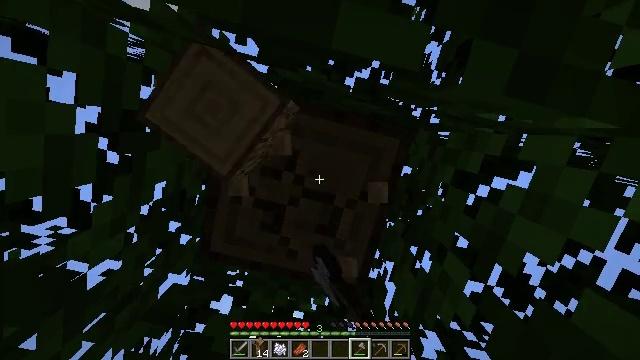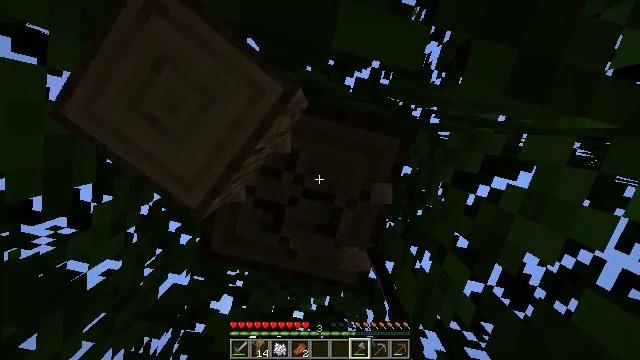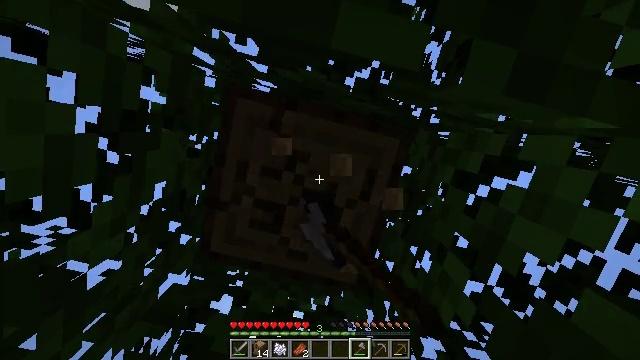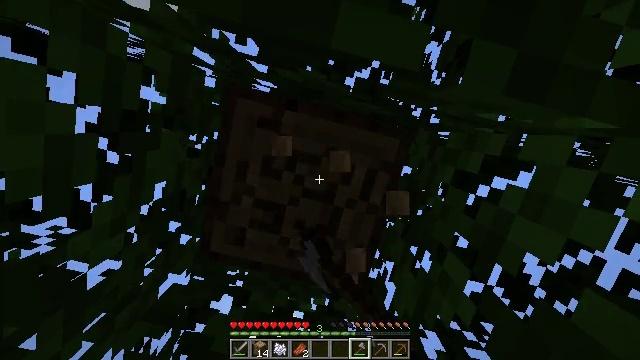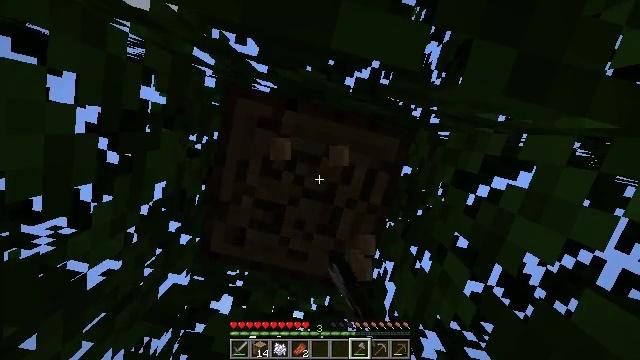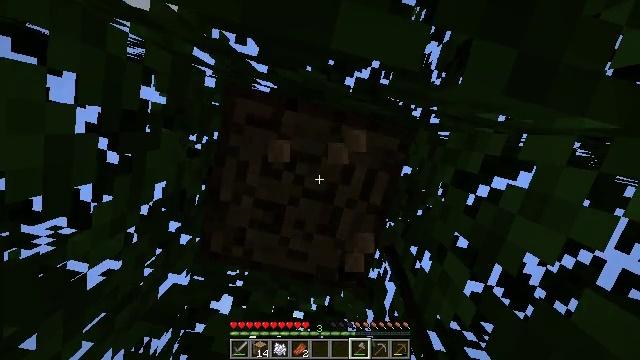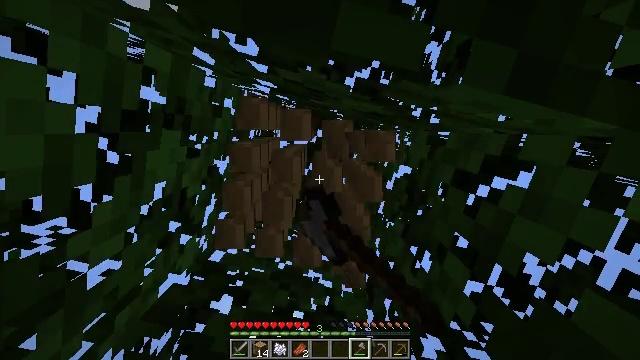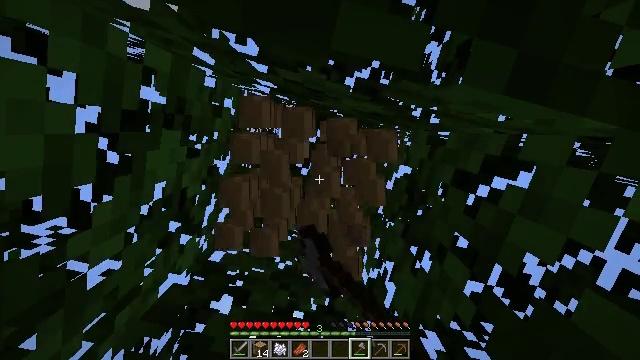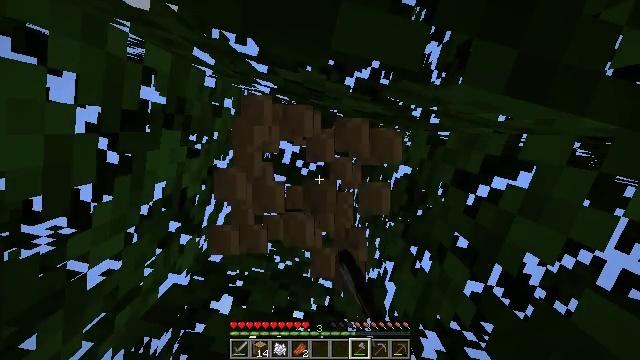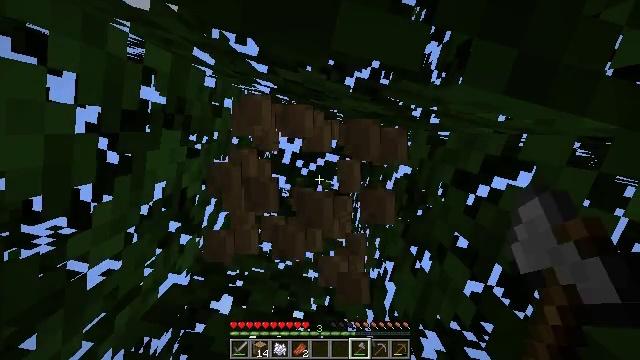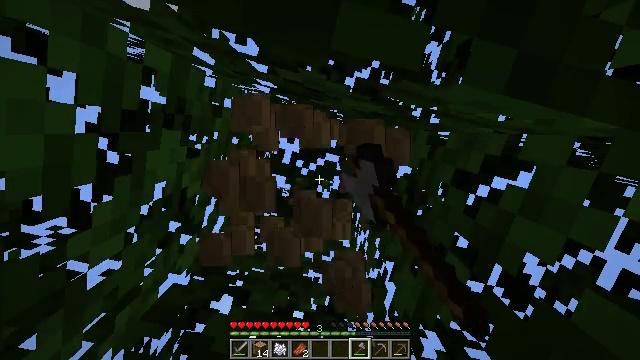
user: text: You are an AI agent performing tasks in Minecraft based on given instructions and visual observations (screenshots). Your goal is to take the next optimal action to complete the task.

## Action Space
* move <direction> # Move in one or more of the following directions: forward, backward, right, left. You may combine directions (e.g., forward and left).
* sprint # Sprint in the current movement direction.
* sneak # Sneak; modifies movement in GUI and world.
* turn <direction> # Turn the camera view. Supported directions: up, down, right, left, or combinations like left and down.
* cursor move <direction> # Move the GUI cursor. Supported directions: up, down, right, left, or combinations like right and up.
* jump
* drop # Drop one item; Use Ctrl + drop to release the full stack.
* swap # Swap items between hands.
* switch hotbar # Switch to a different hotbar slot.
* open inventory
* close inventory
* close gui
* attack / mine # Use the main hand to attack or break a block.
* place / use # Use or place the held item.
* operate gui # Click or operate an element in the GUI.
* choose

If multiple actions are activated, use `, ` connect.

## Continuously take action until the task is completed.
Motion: motion action
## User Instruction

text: Mine the oak log.
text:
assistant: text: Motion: attack / mine
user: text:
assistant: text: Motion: attack / mine
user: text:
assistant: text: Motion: attack / mine
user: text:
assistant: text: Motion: attack / mine
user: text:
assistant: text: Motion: attack / mine
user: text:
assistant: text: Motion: attack / mine
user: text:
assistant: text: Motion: attack / mine
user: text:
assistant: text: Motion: attack / mine
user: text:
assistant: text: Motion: attack / mine
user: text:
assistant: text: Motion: attack / mine
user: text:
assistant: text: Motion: attack / mine